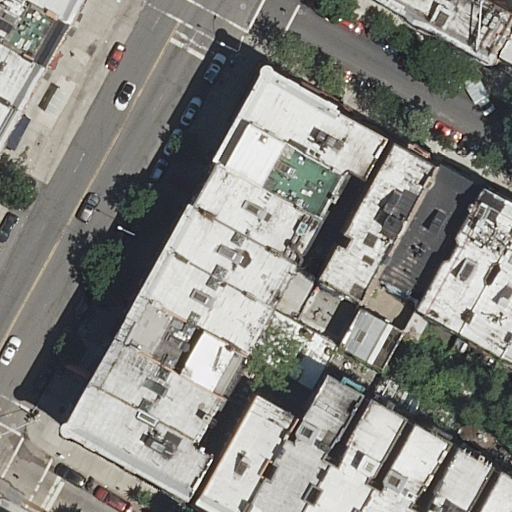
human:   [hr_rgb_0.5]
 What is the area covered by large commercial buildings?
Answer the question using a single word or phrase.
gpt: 0m2

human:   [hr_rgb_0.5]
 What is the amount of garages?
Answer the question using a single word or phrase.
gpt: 0

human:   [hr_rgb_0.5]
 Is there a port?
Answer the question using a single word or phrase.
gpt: no

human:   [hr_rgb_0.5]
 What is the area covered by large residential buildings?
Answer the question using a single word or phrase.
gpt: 779m2

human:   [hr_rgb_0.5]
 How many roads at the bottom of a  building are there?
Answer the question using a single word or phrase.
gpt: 1

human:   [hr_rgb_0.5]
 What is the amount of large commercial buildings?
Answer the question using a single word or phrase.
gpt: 0

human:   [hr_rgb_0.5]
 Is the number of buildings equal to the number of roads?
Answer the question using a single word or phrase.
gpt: no

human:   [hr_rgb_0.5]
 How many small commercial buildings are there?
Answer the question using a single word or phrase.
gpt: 0

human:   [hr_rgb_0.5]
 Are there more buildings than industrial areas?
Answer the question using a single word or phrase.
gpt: yes

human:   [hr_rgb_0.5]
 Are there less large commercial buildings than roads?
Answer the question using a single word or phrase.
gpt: yes

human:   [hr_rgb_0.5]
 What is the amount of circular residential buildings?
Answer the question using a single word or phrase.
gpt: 0

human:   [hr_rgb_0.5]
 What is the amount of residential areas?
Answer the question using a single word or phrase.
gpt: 0

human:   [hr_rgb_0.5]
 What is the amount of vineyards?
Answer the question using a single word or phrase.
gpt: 0

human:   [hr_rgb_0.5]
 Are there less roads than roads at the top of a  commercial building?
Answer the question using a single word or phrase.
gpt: no

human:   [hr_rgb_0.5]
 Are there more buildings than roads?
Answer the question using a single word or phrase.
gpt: yes

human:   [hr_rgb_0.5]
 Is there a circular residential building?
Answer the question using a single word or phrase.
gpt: no

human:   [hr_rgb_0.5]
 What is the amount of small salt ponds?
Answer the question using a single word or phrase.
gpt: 0

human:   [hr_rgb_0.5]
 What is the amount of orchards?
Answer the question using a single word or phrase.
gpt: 0

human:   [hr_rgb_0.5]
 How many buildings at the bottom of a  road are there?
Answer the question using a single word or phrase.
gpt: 21

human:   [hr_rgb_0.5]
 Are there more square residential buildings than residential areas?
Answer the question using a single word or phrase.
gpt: no

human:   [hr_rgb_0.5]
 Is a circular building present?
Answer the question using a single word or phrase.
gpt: no

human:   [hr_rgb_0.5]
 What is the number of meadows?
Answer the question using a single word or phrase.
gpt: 0

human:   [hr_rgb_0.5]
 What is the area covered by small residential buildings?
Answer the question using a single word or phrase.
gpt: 288m2

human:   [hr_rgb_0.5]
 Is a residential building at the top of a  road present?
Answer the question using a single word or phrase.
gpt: yes

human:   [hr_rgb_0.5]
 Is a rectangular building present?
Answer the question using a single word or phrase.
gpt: yes

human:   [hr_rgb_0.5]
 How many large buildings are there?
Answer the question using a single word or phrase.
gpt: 1

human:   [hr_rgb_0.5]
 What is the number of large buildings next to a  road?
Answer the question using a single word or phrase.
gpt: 1

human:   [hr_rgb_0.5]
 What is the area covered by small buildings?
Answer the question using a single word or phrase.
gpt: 288m2

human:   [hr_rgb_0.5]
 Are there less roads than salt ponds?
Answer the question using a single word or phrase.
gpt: no

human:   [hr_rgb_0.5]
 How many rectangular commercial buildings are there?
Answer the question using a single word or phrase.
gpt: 0

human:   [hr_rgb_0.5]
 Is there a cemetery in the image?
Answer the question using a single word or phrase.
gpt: no

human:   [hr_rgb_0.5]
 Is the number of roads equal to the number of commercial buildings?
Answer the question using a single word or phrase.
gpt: no

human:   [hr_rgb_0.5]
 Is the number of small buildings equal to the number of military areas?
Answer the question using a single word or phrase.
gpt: no

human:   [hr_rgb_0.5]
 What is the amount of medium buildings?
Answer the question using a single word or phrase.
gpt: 16

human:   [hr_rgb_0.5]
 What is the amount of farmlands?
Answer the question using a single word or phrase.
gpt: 0

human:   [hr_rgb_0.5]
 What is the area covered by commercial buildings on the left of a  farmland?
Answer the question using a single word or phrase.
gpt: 0m2